Question: The target is to create the following classic project structure:

I mean mainly the folders structure that divides work classes from test classes.
I can do it easily creating a Maven project and removing the Maven nature. The problem is that I want to use this convenient structure in the Eclipse without installed Maven plugin.
But if I try to create a new project and to build the same structure in it by hand, it always does something else, but not what I want. I have tried Package explorer, Project Explorer, Navigator, creating new Folder, new package, new source folder, even copying the structures from an already project - all in vain. It glues pieces of packages or sources names together, or refuses to do the action, or uses only parts of the names. Changing the created folders and packages won't help, either. Obviously, eclipse is somehow mixing the names in the package line with the names in the directories' hierarchy.
So, how can I create a hierarchical directory structure in a project and references to the same package in some of these directories? Of course, it possible, for the Maven plugin does it somehow.
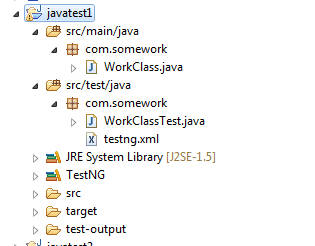
Answer: In 'New > Java Project' fill in the first page and then click 'Next >' for the second page. Make sure the 'Source' tab is selected. Click 'src' in the tree and click 'Remove source folder 'src' from build path'. Then click 'Create new source folder' and enter 'src/main/java', repeat to create the 'src/test/java' folder.
You can also do this on the 'Properties > Java Build Path > Source tab'.